Question:
i have to add alert on button for this i want the action on the button to do soo i have writen this code to open the alert
'''
cell.btnCommentOption.tag = indexPath.row;
if([Boomerang sharedManager].currentUser.user_id != comment.user.user_id){
cell.btnCommentOption.hidden = YES;
[cell.btnCommentOption addTarget:self action:@selector(didTapButton:) forControlEvents:UIControlEventTouchUpInside];
}
'''
and the button action is
'''
- (IBAction)btnCommentOptionsTapped:(UIButton*)sender {
UIAlertController * alert = [UIAlertController
alertControllerWithTitle:@"Share"
message:@""
preferredStyle:UIAlertControllerStyleActionSheet];
UIAlertAction* sharefeed = [UIAlertAction
actionWithTitle:@"Share feed"
style:UIAlertActionStyleDefault
handler:^(UIAlertAction * action) {
[alert dismissViewControllerAnimated:YES completion:^{}];
}];
UIAlertAction* report = [UIAlertAction
actionWithTitle:@"Report"
style:UIAlertActionStyleDefault
handler:^(UIAlertAction * action) {
[alert dismissViewControllerAnimated:YES completion:^{}];
}];
UIAlertAction* cancel = [UIAlertAction
actionWithTitle:@"Cancel"
style:UIAlertActionStyleDefault
handler:^(UIAlertAction * action) {
[alert dismissViewControllerAnimated:YES completion:^{}];
}];
[alert addAction:sharefeed];
[alert addAction:report];
[alert addAction:cancel];
[self presentViewController:alert animated:YES completion:nil]
}
'''
i have error on the when i add action to the button kindly help me out the error is 'No invisible @interface for UIImageView declears the selectors addTarget:action:forcontrolEvents'
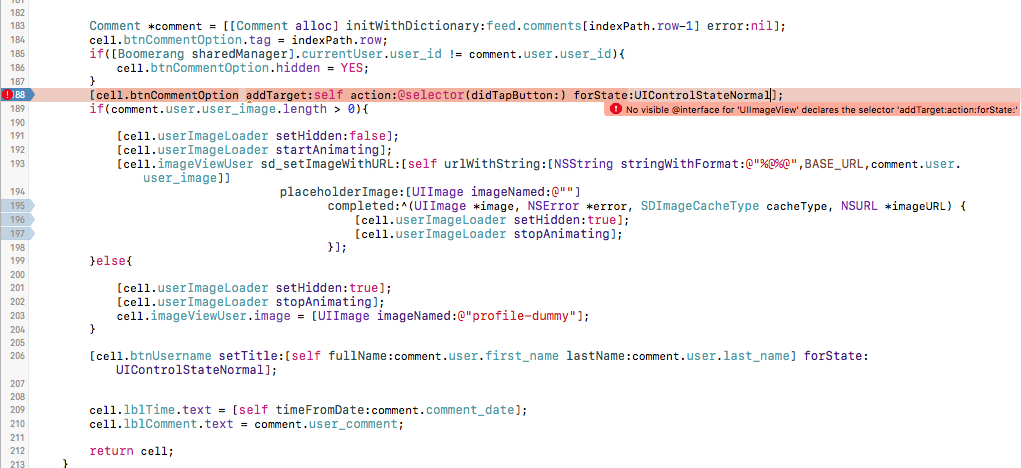
Answer: check your action name iscorrect or not
'''
[cell.btnCommentOption addTarget:self action:@selector(didTapButton:) forControlEvents:UIControlEventTouchUpInside];
'''
or
'''
[cell.btnCommentOption addTarget:self action:@selector(btnCommentOptionsTapped:) forControlEvents:UIControlEventTouchUpInside];
'''
'''
if([Boomerang sharedManager].currentUser.user_id == comment.user.user_id){
cell.btnCommentOption.hidden = NO;
[cell.btnCommentOption addTarget:self action:@selector(didTapButton:) forControlEvents:UIControlEventTouchUpInside];
}else
{
cell.btnCommentOption.hidden = YES;
}
'''
and call your button action as
'''
- (IBAction)didTapButton:(UIButton*)sender {
'''
not
'''
- (IBAction)btnCommentOptionsTapped:(UIButton*)sender {
'''
the error says 'cell.btnCommentOption is the UIimageview not a UIButton'
> 'UIImageView' is not a 'UIControl' so it doesn't have the 'addTarget:action:forControlEvents' method as part of its interface. You can use a gesture recognizer instead.
In your 'cellForRowAtIndexPath' method add this code
'''
cell. btnCommentOption.userInteractionEnabled = YES;
cell. btnCommentOption.tag = indexPath.row;
cell.btnCommentOption.hidden = YES;
if([Boomerang sharedManager].currentUser.user_id == comment.user.user_id){
cell.btnCommentOption.hidden = NO;
UITapGestureRecognizer *tap = [[UITapGestureRecognizer alloc] initWithTarget:self action:@selector(btnCommentOptionsTapped:)];
tap.numberOfTapsRequired = 1;
[cell.btnCommentOption addGestureRecognizer:tap];
}
'''
and call the method as
'''
- (void)btnCommentOptionsTapped:(UITapGestureRecognizer *)sender {
'''